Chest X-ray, PA view. Patient: 38 years old, sex F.
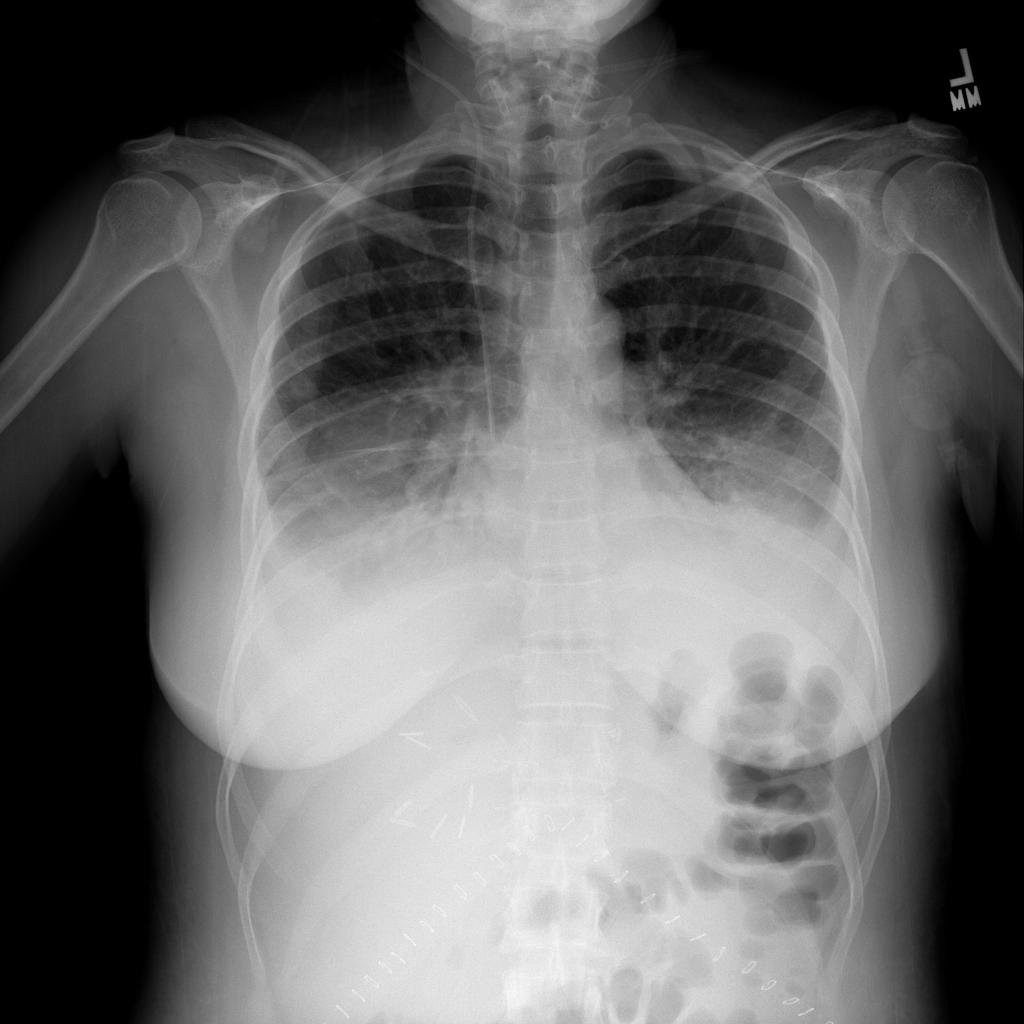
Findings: Atelectasis, Consolidation, Effusion, Infiltration